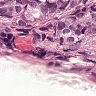
Metastatic tissue present: yes